六年级 · 算术
 同学们利用双休日帮助果农采摘苹果，从 4 棵苹果树上摘下的苹果分别放成 4 堆. 果农李伯伯估计每棵树可产 $100 \mathrm{~kg}$ 的苹果，同学们以此估计数为标准，超过的千克数记为正数，不足的千克数记为负数（如图所示）.

(1)这 4 堆苹果共重多少干克?

(2)这 4 堆苹果平均每堆重多少千克? 以李大伯的估计数为标准，超过的千克数记为正数，不足的千克数记为负数则平均数为多少干克?

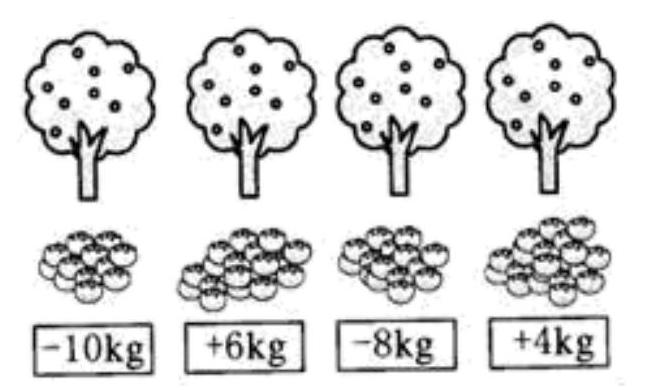
答案: (1)392 干克

(2) 98 千克; 平均数为: -2 千克